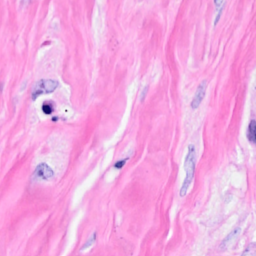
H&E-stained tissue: Breast